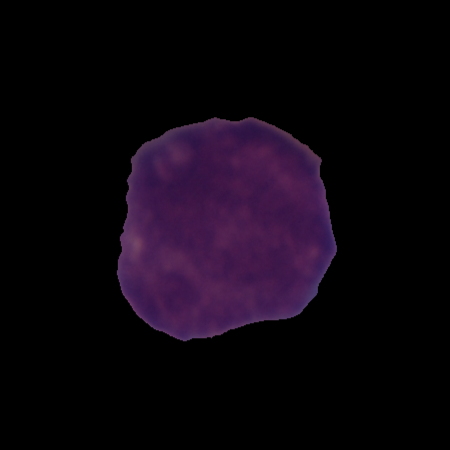
Label: cancer